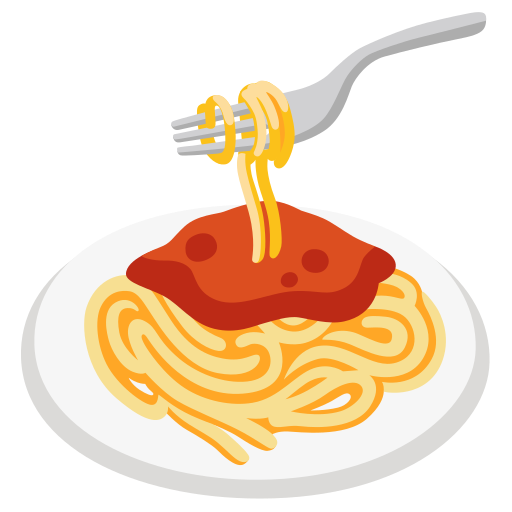
Emoji: 🍝